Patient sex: M
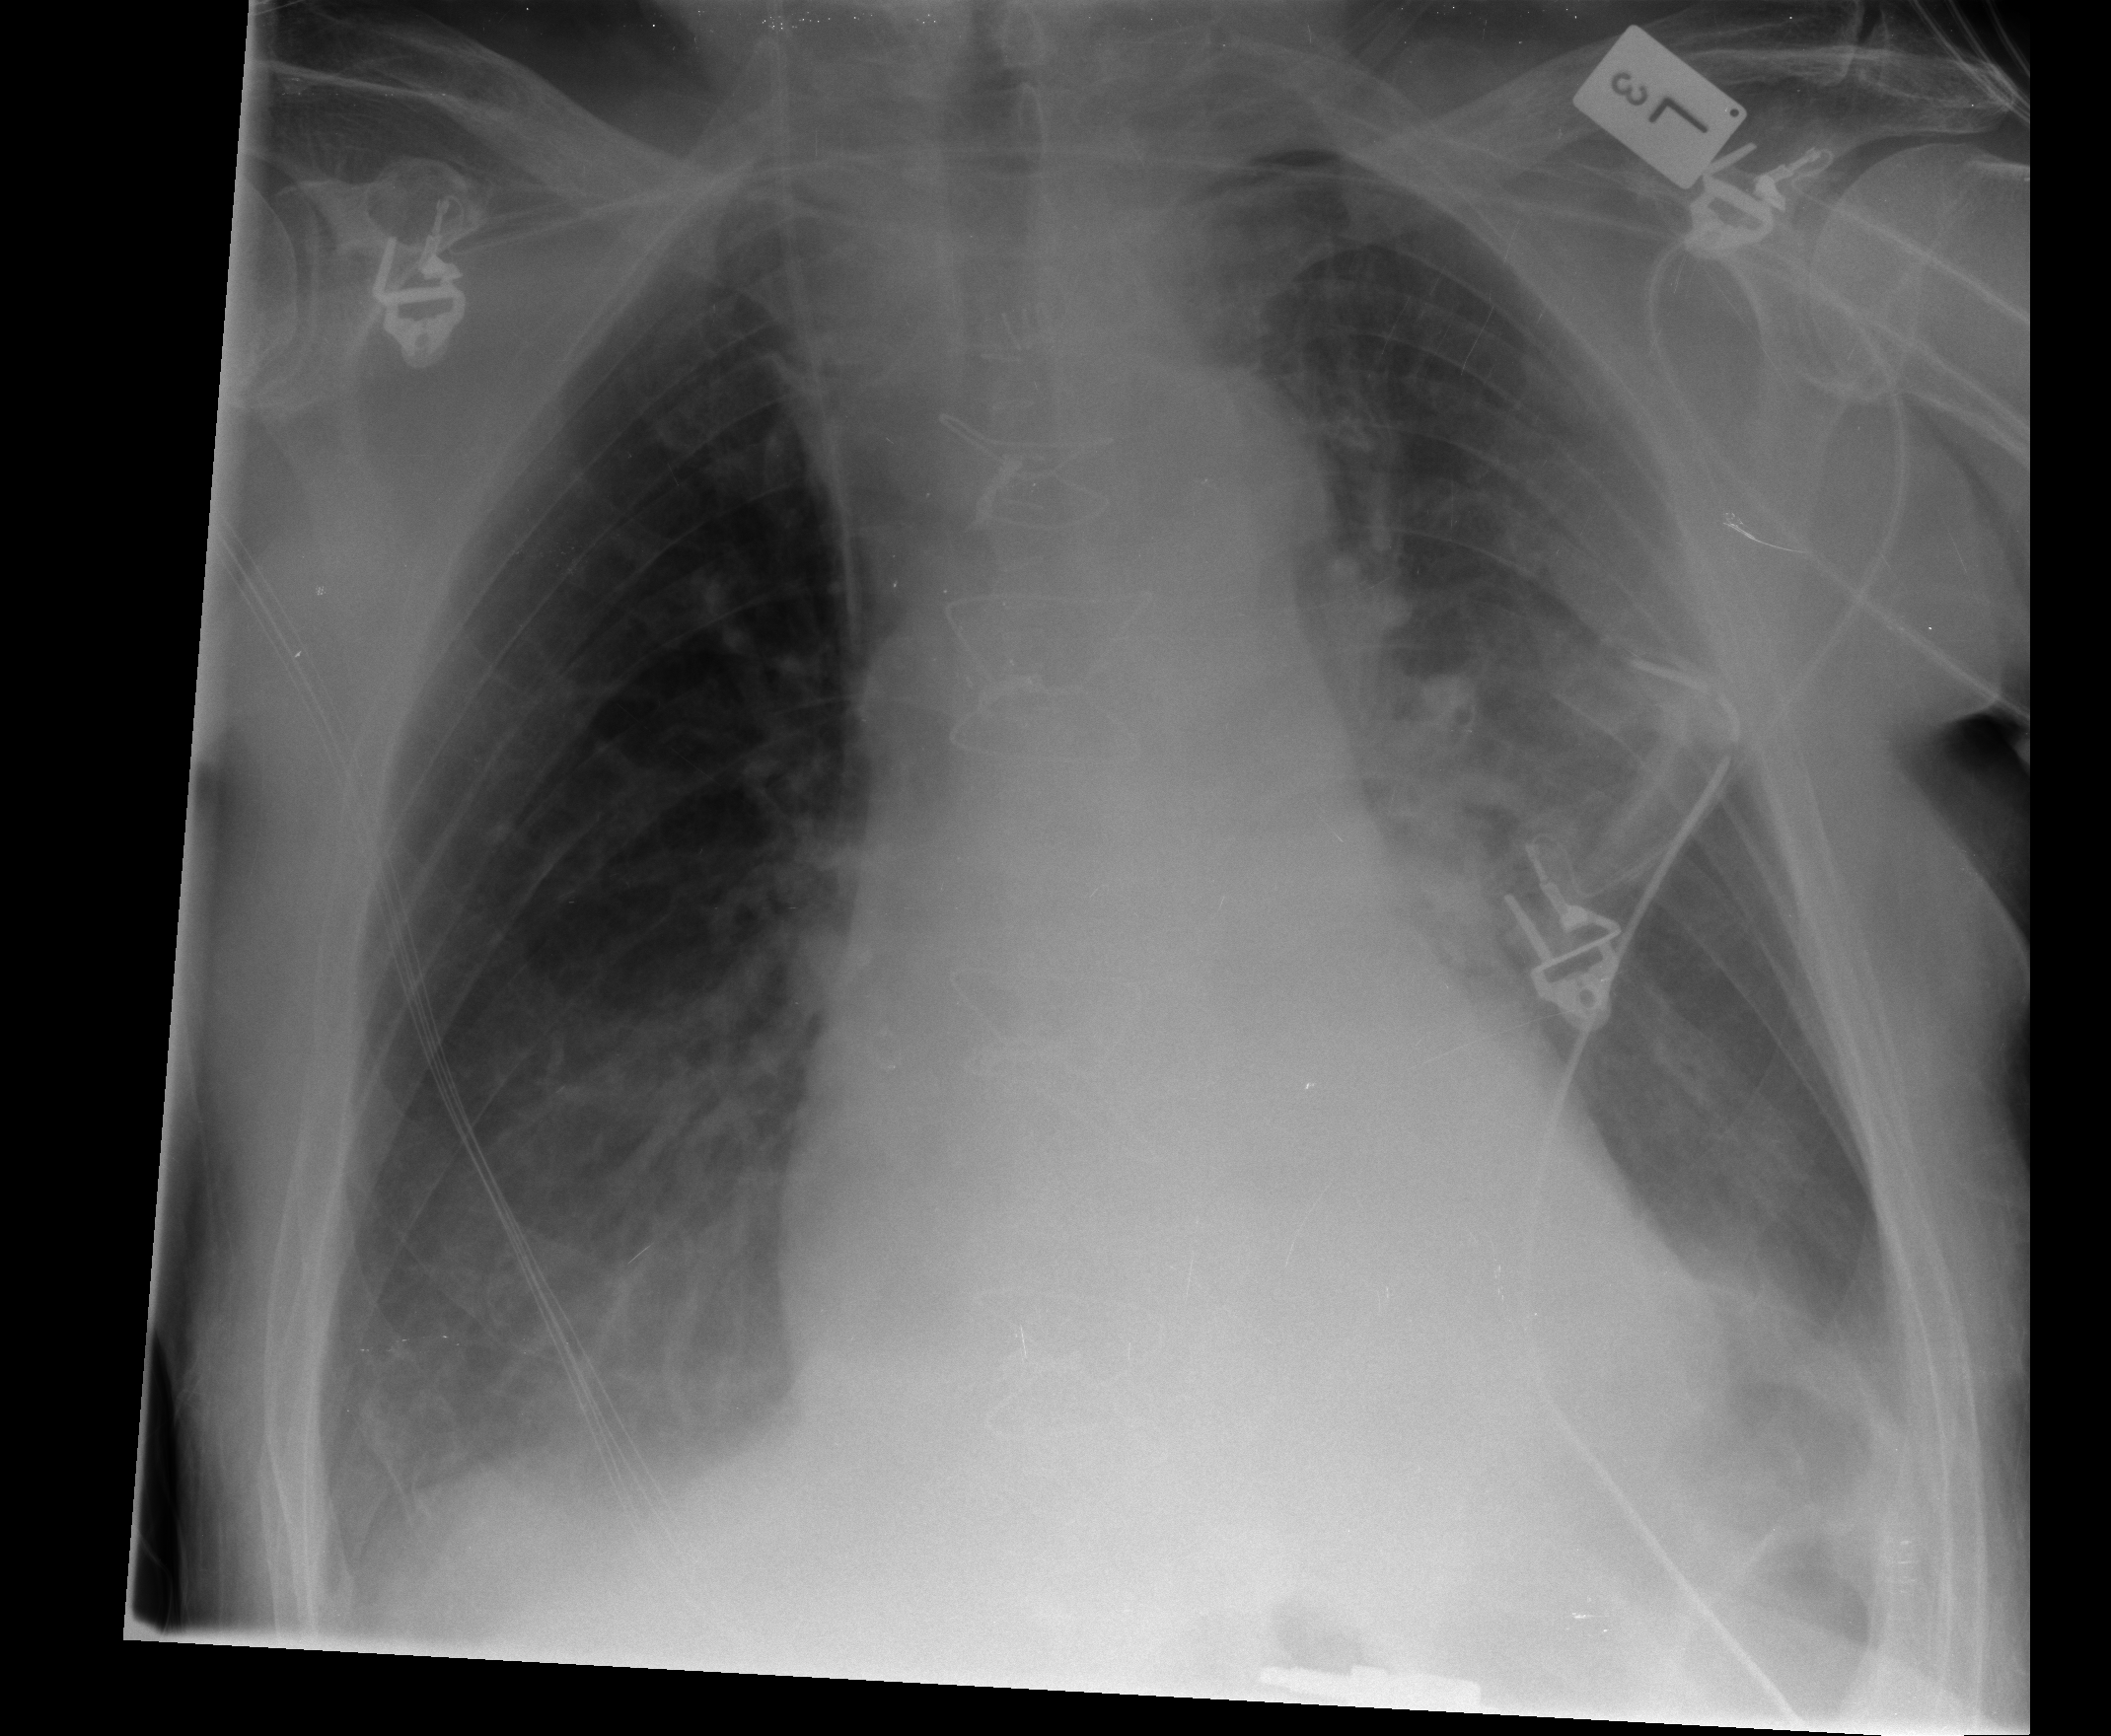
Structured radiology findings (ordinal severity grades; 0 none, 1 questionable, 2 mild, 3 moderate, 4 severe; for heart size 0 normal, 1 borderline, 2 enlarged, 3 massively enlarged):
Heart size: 2
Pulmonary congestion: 1
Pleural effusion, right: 1
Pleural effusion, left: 1
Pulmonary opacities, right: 0
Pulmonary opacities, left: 1
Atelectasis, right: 3
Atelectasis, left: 2